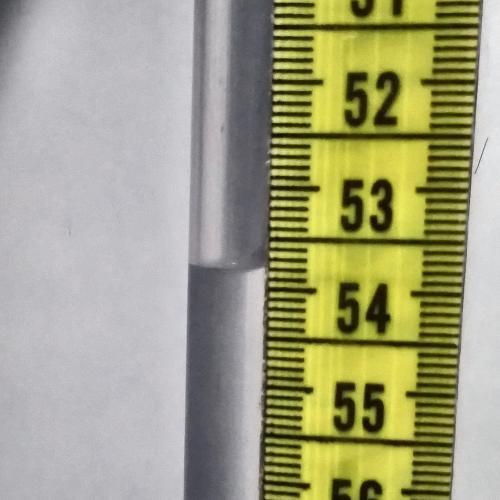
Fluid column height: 53.8 cm